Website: slack
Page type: billing-address
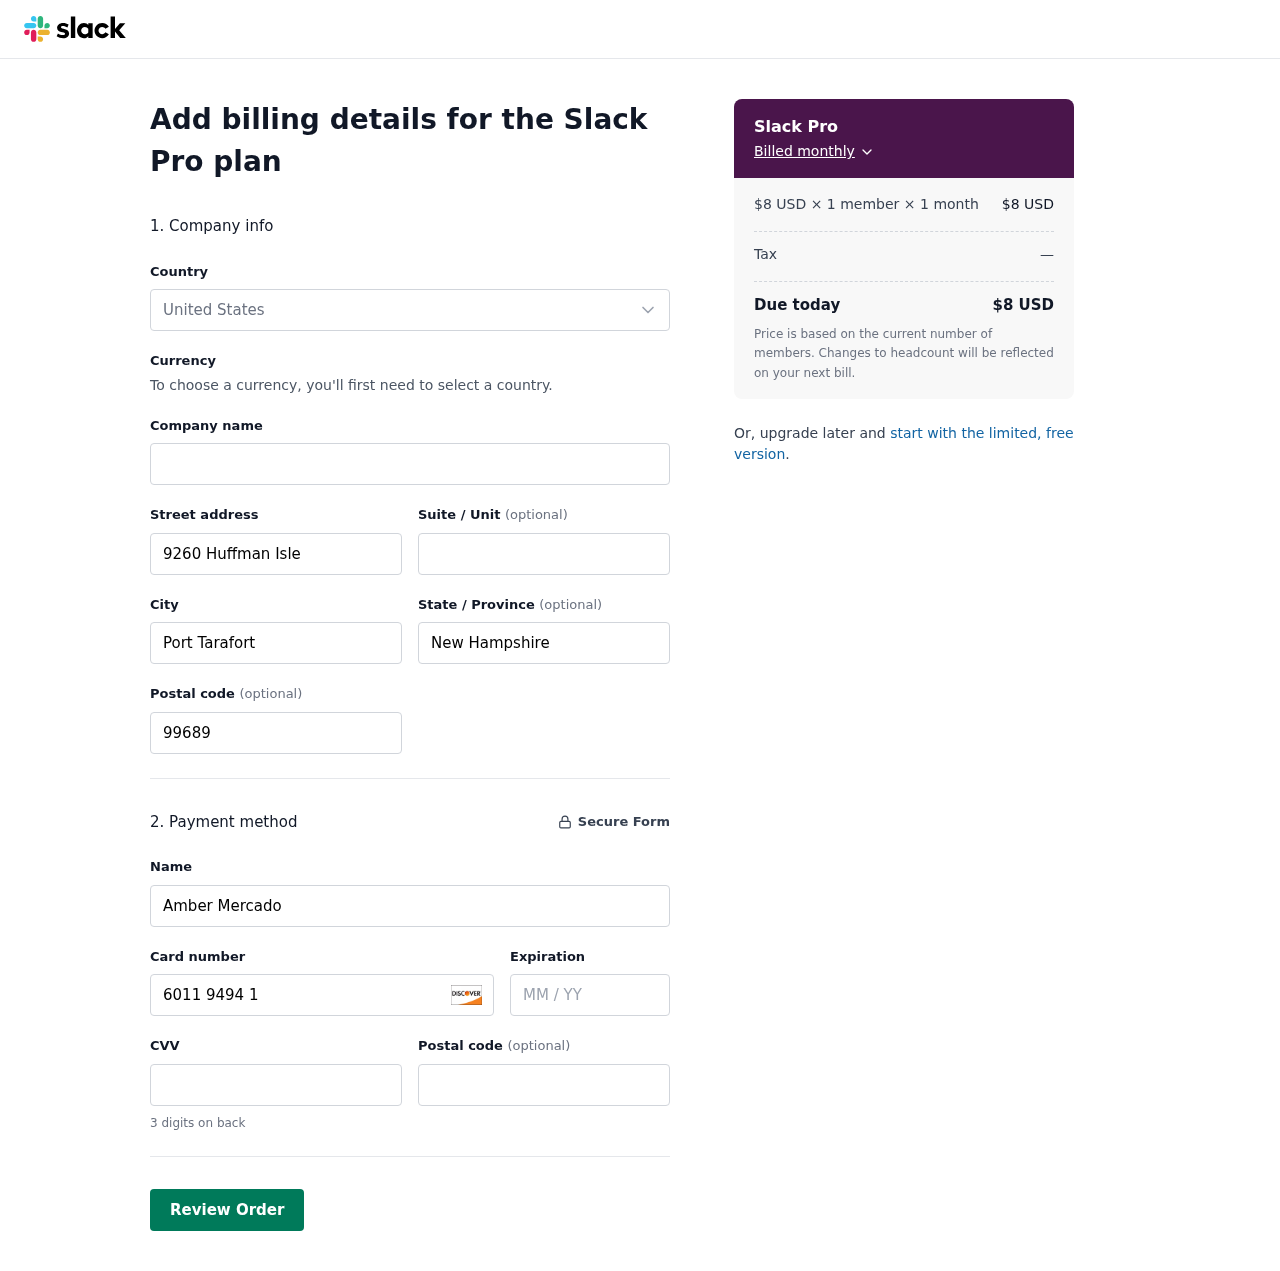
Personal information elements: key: PII_CARD_CVV
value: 798
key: PII_CARD_EXPIRY
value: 06/29
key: PII_CARD_NUMBER
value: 6011 9494 1445 5008
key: PII_CITY
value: Port Tarafort
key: PII_COUNTRY
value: United States
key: PII_FULLNAME
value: Amber Mercado
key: PII_POSTCODE
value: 99689
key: PII_STATE
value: New Hampshire
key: PII_STREET
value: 9260 Huffman Isle
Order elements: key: ORDER_PLAN_PRICE
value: $8 USD
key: ORDER_NUM_MEMBERS
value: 1 member
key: ORDER_NUM_MONTHS
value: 1 month
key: ORDER_SUBTOTAL
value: $8 USD
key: ORDER_TAX
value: —
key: ORDER_TOTAL
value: $8 USD